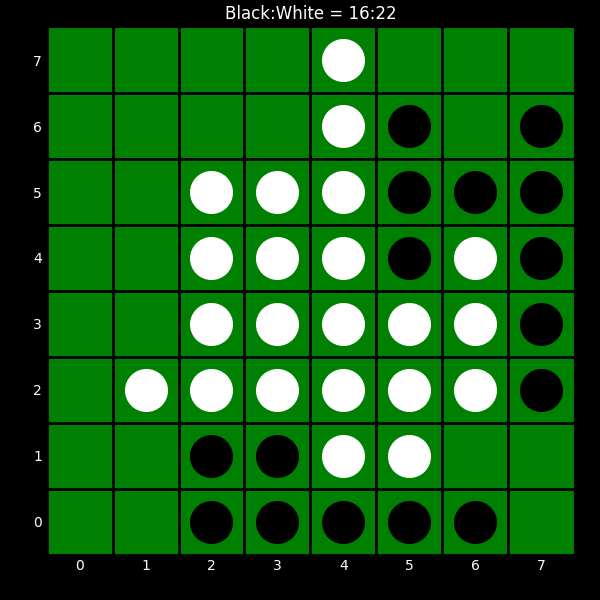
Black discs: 16
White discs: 22